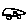
Label: car